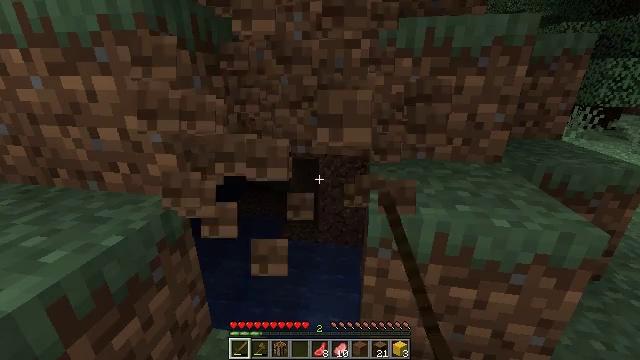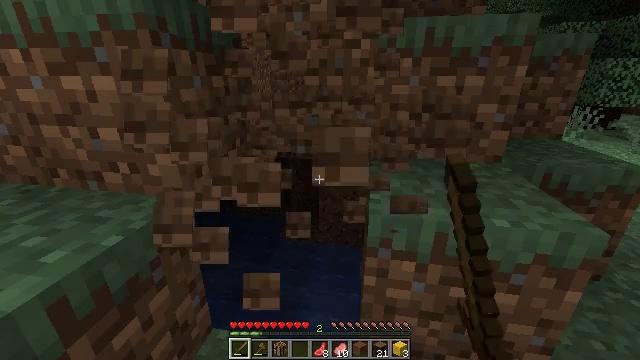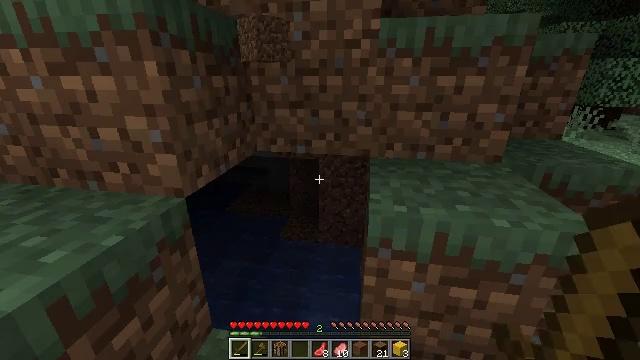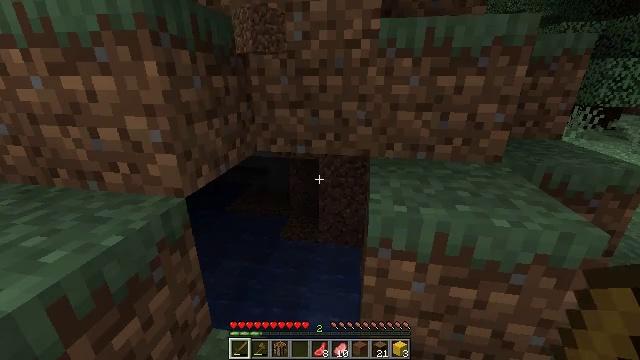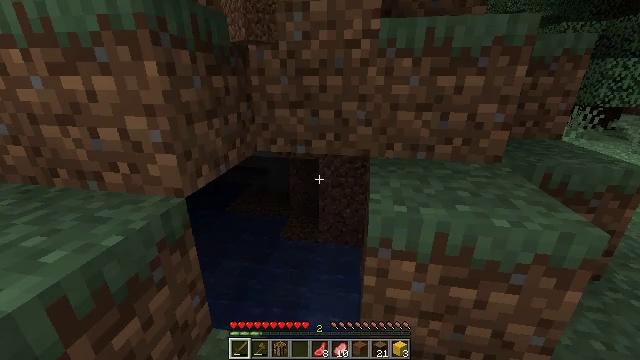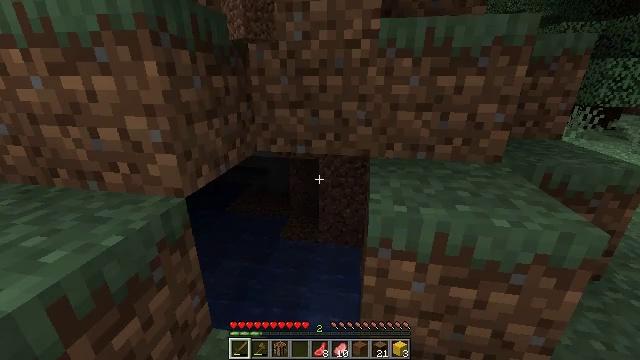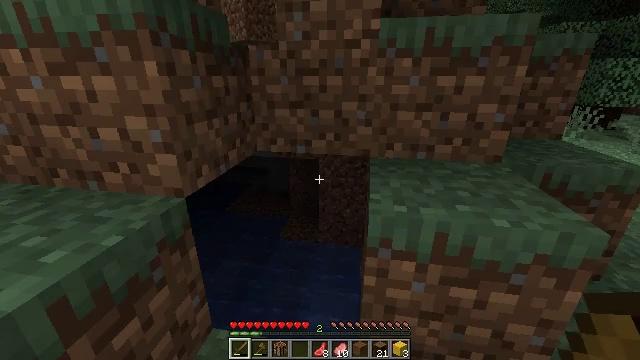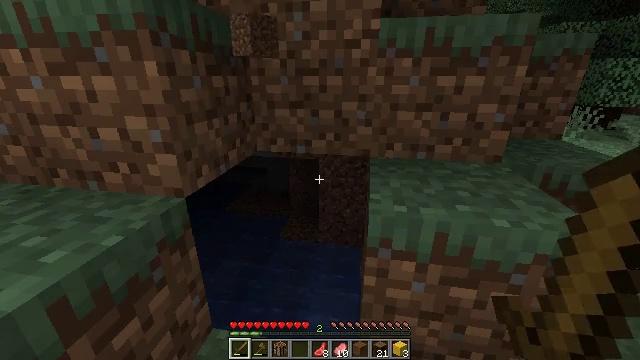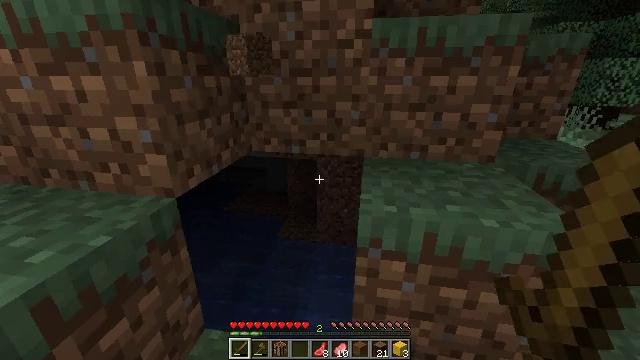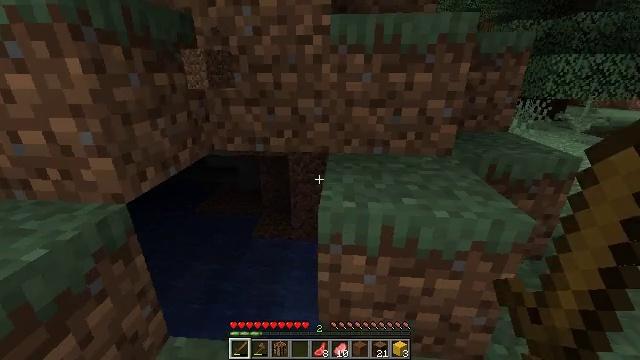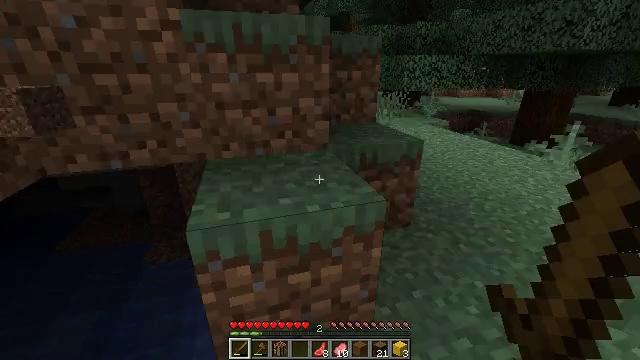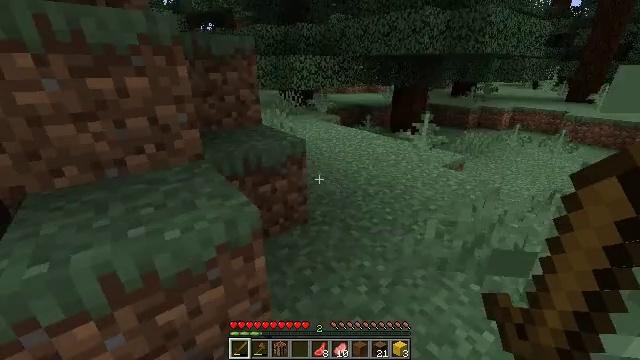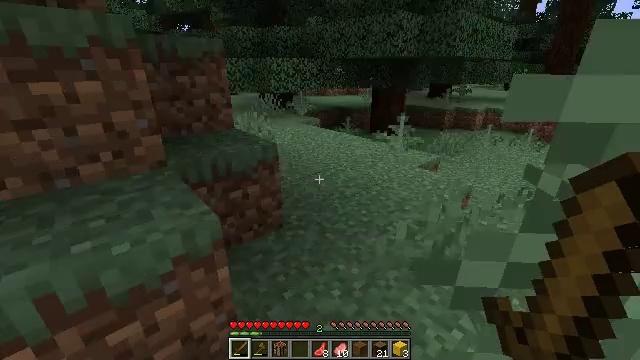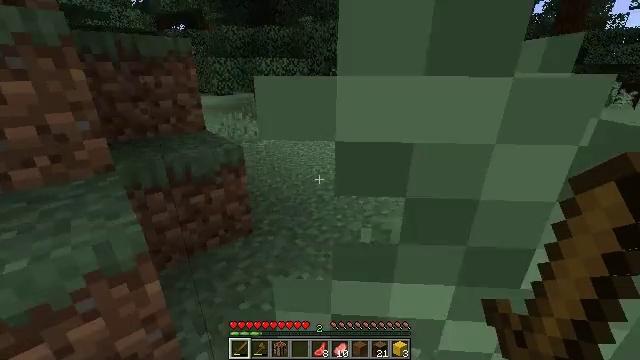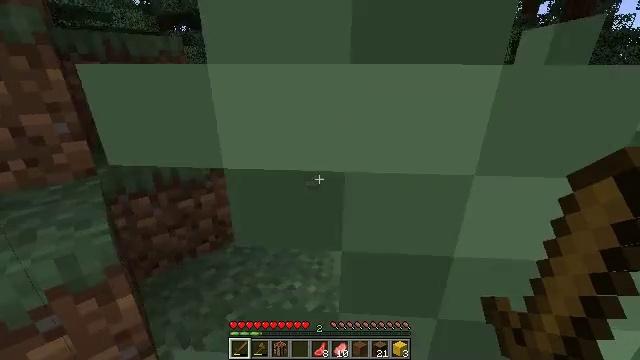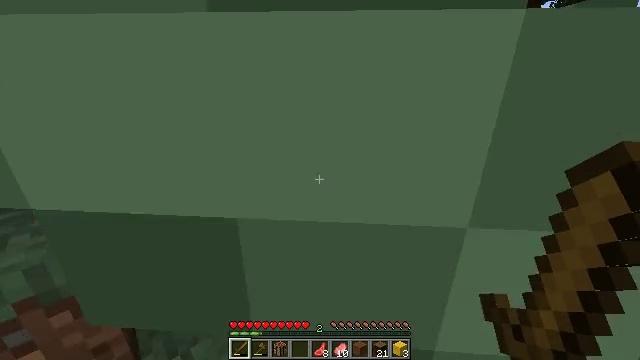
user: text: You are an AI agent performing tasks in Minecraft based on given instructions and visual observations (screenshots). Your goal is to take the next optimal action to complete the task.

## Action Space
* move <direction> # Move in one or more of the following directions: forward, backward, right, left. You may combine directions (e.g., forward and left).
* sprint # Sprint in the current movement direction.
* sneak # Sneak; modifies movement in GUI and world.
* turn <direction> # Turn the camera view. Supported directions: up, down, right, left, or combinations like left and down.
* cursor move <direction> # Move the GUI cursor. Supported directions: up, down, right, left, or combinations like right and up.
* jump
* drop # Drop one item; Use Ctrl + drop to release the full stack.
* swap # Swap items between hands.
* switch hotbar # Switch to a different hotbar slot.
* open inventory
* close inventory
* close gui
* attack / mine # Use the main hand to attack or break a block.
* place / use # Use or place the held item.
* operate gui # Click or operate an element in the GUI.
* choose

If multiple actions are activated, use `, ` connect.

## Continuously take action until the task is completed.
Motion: motion action
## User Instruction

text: Gather spruce leaves to collect foliage.
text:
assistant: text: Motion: attack / mine
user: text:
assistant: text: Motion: attack / mine
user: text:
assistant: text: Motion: attack / mine
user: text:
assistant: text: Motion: attack / mine
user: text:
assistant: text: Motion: no_op
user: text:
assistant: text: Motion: no_op
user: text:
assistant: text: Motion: no_op
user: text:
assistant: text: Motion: move right
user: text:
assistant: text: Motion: move right, turn right
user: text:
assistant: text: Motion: move right, turn right
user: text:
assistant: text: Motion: move right, turn right
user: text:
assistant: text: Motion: move right, turn right
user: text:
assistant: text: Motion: move forward and move right
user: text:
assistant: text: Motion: move forward
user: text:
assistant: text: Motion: move forward
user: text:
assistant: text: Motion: move forward, turn right
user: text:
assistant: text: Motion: move forward, turn right
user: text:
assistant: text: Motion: move forward, turn right
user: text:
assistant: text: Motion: move forward
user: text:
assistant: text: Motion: move forward
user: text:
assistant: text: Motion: move forward
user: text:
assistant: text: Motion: move forward
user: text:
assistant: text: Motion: move forward, turn left and up
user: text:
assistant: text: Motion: move forward, turn left and up
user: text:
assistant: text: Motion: move forward
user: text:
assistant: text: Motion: move forward
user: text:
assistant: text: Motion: move forward, turn left and up
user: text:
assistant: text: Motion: move forward, turn left and up
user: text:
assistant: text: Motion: move forward, turn left and up
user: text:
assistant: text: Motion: move forward, turn left